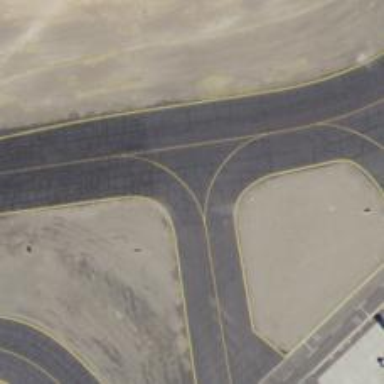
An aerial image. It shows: View of taxiway at the airport.